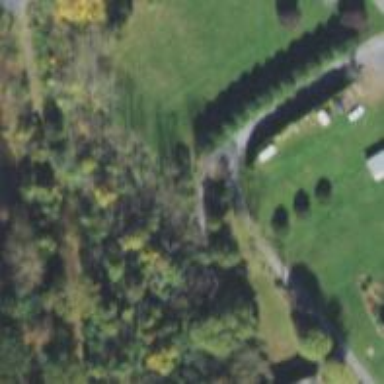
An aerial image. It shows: Driveway leading to service road.